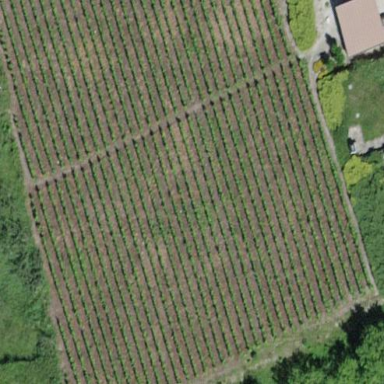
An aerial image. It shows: Vineyard with grape crops.